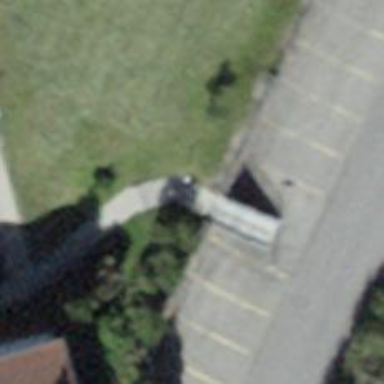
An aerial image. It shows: Road with steps.